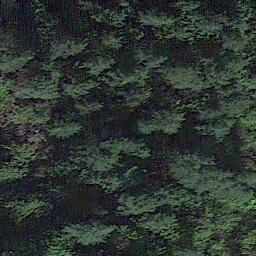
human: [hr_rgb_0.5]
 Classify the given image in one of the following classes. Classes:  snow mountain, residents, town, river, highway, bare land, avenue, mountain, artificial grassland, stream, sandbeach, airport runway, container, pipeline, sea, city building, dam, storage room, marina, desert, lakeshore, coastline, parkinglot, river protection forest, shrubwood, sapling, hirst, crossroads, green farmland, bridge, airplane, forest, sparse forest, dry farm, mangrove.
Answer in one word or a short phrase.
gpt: forest